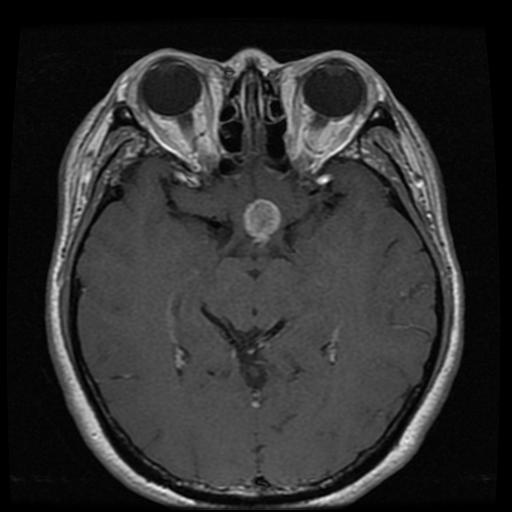
Label: pituitary